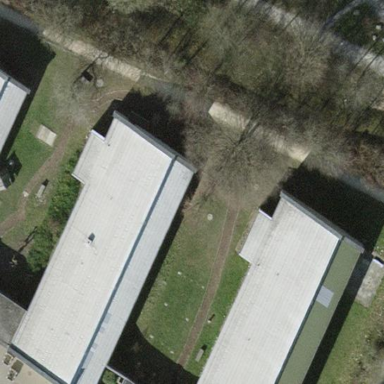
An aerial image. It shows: School building.